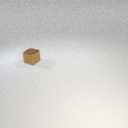
small brown metal cube